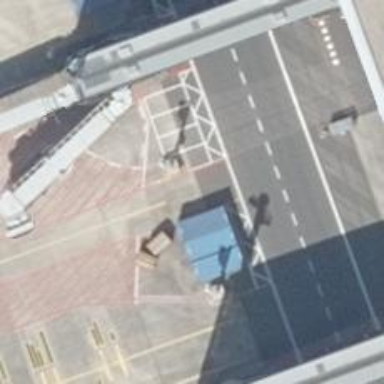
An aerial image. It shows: Parking position at the airport with concrete surface.